Question: I am getting some errors with my code:
'''
import discord
from discord.ext.commands import Bot
from discord.ext import commands
import asyncio
client = commands.Bot(command_prefix = "!")
@client.event
async def on_ready():
print("Bot is online")
@client.command()
async def raid(ctx):
while True:
await ctx.send("""@Raider come show some support and join the raid!
Meet: (link1)
Target: (link2)
Raid Call: """)
await asyncio.sleep(5)
client.run("token")
'''
When I run the code I get:

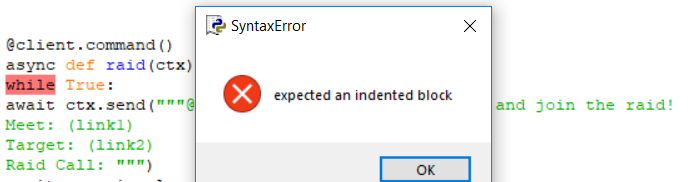
Answer: Looks like it's this section:
'''
async def raid(ctx):
while True:
await ctx.send("""@Raider come show some support and join the raid!
Meet: (link1)
Target: (link2)
Raid Call: """)
await asyncio.sleep(5)
'''
Just needs to be indented properly:
'''
async def raid(ctx):
while True:
await ctx.send("""@Raider come show some support and join the raid!
Meet: (link1)
Target: (link2)
Raid Call: """)
await asyncio.sleep(5)
'''
After declaring the function 'def raid(ctx):' the block below needs to be indented. Then for the conditional 'while True:' block needs to be indented as well.
If you are looking to get into Python, I'd suggest this course, it's free and pretty fun:
<URL>